This is a demodulated (Hilbert-envelope) spectrum computed from a bearing vibration snapshot; the dashed markers indicate where each bearing fault type would appear (BPFO, BPFI, BSF, FTF). Diagnose the bearing from this image, choosing from: normal, inner_race, outer_race, ball.
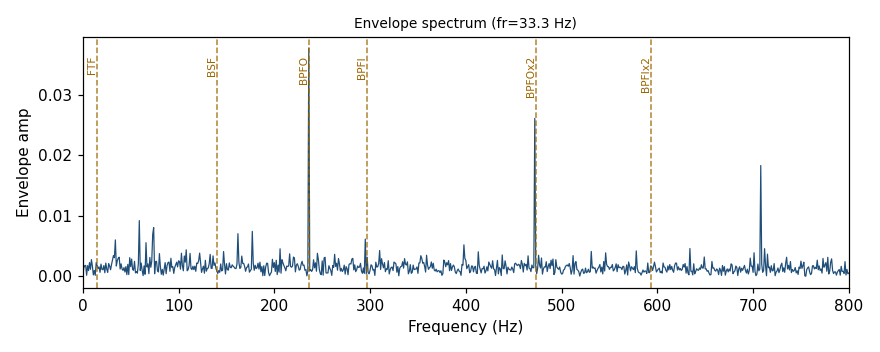
Answer: outer_race